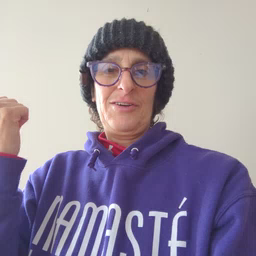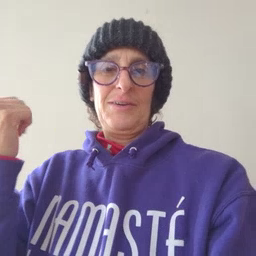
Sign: pig